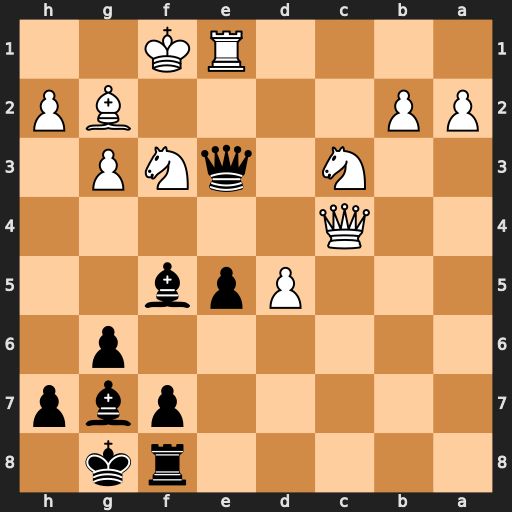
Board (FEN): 5rk1/5pbp/6p1/3Ppb2/2Q5/2N1qNP1/PP4BP/4RK2
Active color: b
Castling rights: -
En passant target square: -
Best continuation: Bd3+ Qxd3 Qxd3+